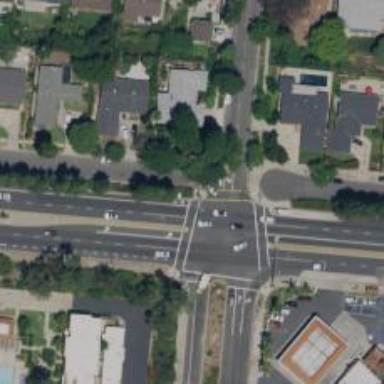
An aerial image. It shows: Footway crossing at traffic island.